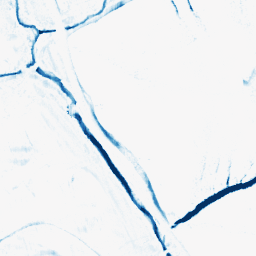
Category: morphological
Decomposition family: morphological_rect
Decomposition parameters: operation: closing
width: 5
height: 10
Upsampling method: quadratic
Upsampling parameters: scale: 2
Upsampling scale: 2